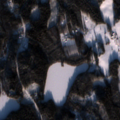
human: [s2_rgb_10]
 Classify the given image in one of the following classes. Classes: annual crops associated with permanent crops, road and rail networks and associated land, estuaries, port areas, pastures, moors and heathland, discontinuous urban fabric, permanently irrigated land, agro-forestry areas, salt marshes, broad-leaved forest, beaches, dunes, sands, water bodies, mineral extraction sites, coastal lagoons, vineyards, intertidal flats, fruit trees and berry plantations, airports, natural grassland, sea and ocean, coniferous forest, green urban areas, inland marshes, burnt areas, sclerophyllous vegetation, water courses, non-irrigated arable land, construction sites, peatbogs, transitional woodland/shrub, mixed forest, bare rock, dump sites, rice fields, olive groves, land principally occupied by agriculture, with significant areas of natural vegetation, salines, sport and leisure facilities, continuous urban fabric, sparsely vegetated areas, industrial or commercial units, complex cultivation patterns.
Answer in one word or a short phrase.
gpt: coniferous forest, mixed forest